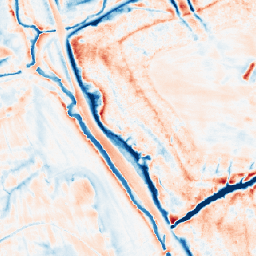
Category: classical
Decomposition family: gaussian
Decomposition parameters: sigma: 5
Upsampling method: nearest
Upsampling parameters: scale: 4
Upsampling scale: 4